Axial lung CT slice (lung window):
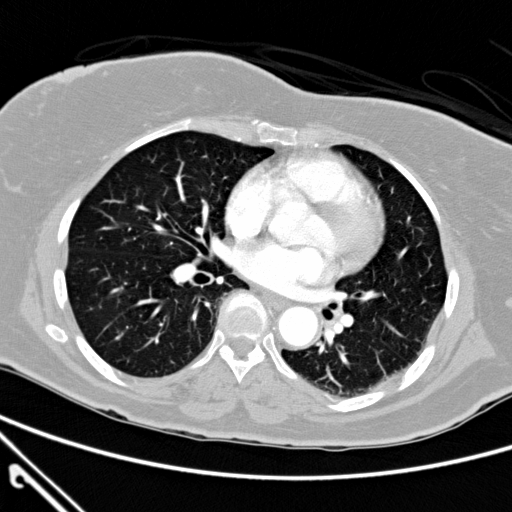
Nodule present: no